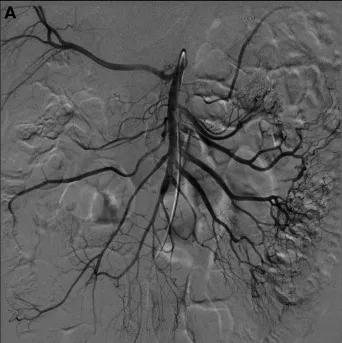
(A) Pre-treatment DSA images showing multiple filling defects in the mid-distal part of the superior mesenteric artery (SMA) and obstruction of at least two jejunal branches with still a perfusion of intestine loops by collateralization.
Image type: radiology (x_ray)